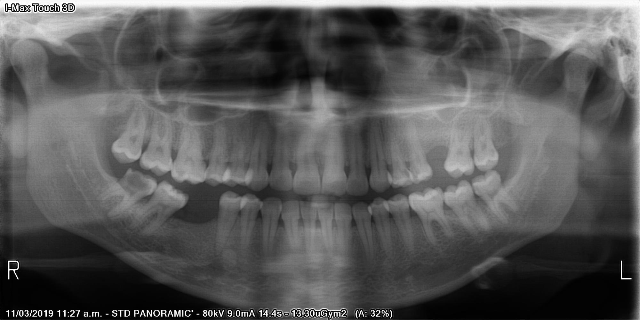
adult